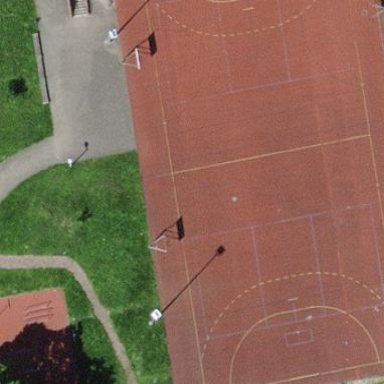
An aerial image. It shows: Multi-sport pitch for leisure land activities.